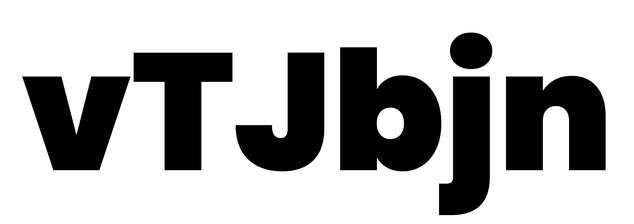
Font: Poppins-Black